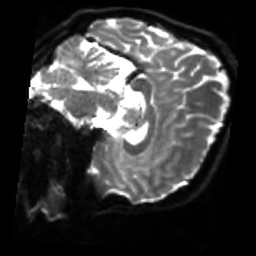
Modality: sbref
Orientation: sagittal
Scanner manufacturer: siemens
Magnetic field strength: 3 T
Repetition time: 4 s
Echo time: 0.0594 s